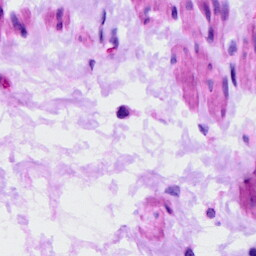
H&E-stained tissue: Ovarian